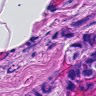
Metastatic tissue present: yes